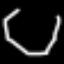
Label: octagon